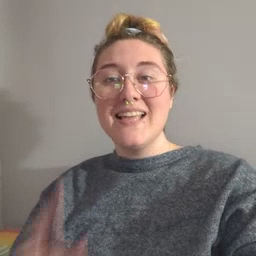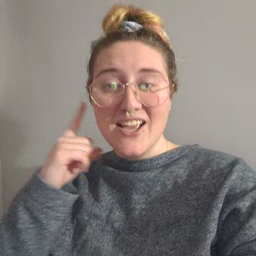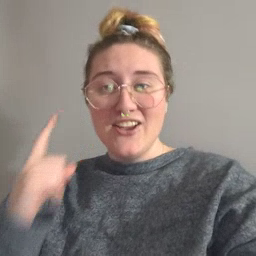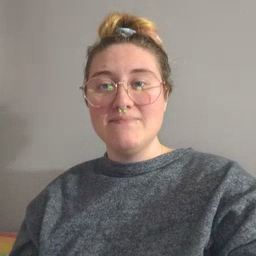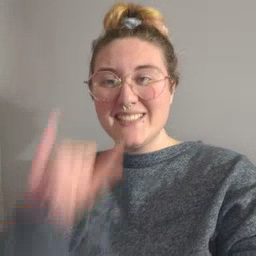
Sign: ear